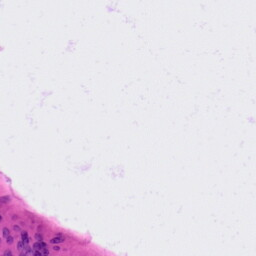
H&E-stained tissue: Colon